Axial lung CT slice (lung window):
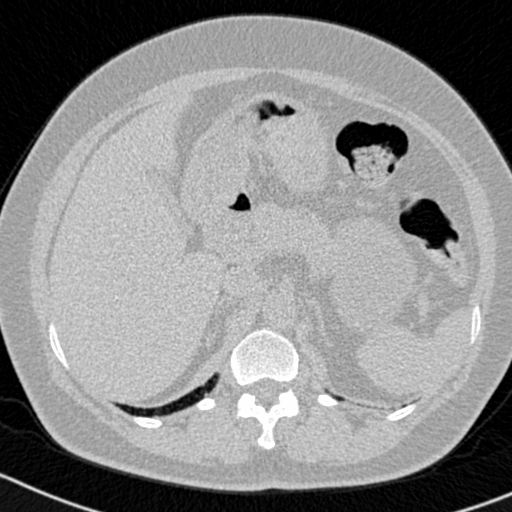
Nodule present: no